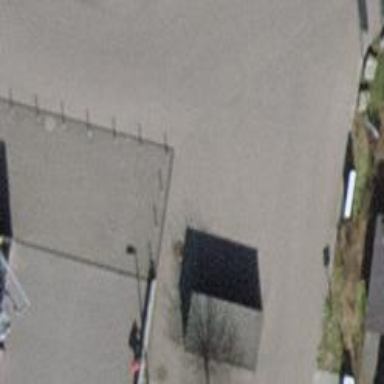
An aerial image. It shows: Kerb serving as barrier.